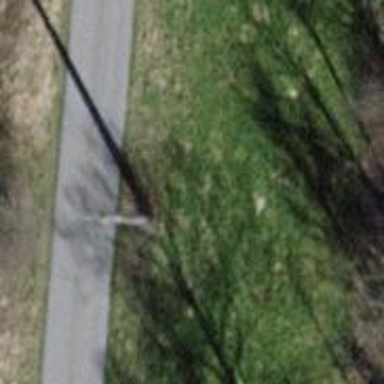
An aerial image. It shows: Concrete power pole.